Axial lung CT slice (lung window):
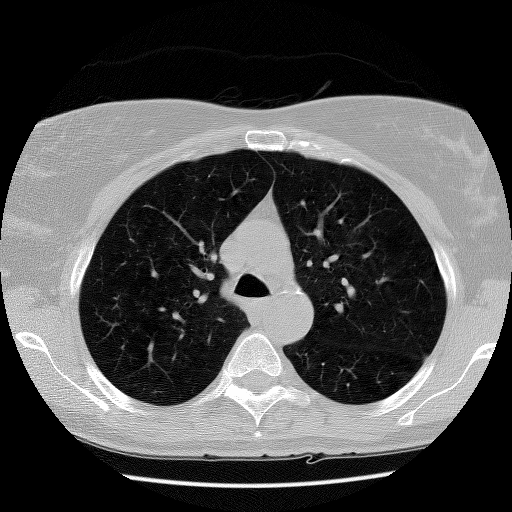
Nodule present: no